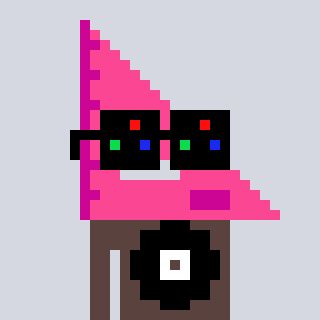
a pixel art character with square black sunglasses, a squadron ruler-shaped head and a darkbrown-colored body on a cool background